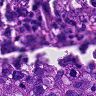
Metastatic tissue present: yes